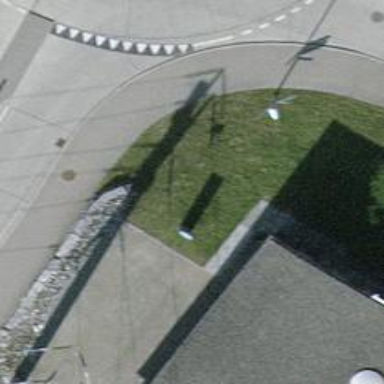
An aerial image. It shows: Man-made mast used for communication purposes.